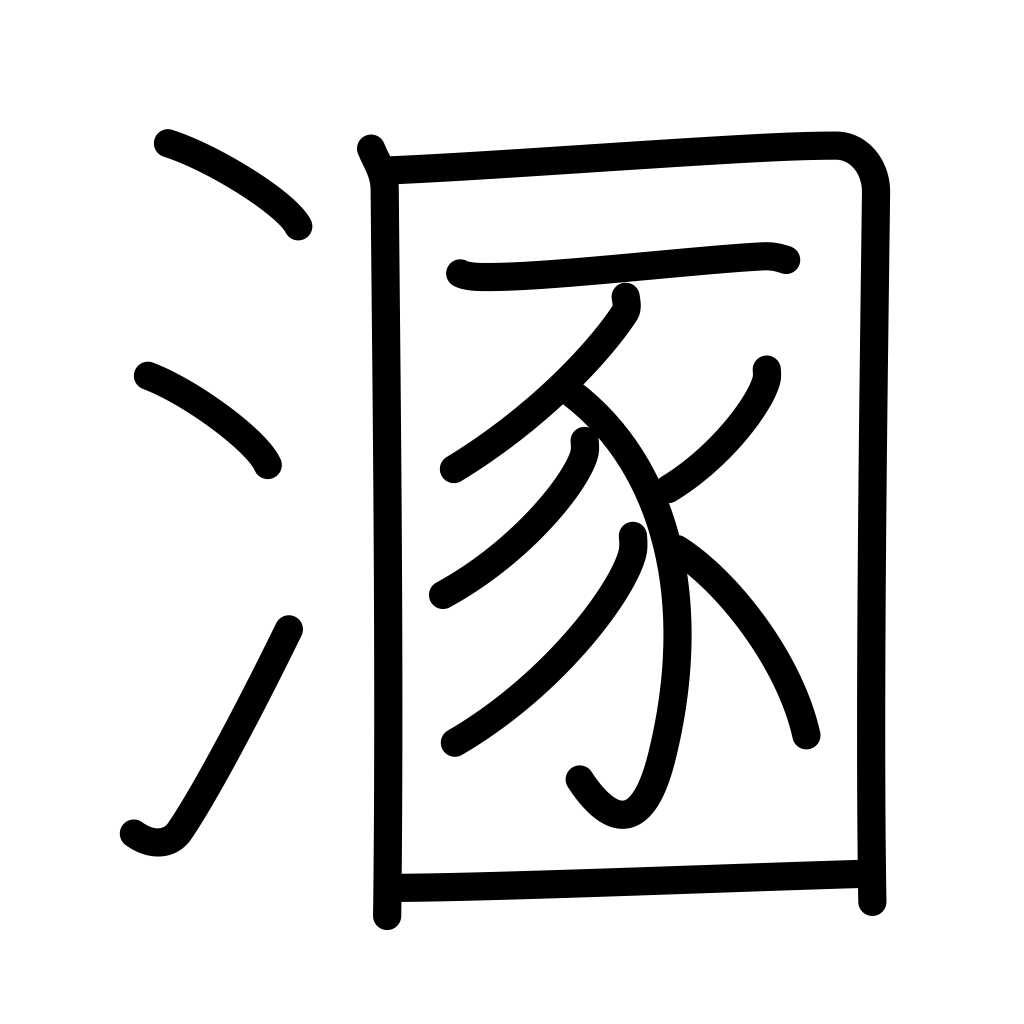
Meaning: get muddy